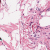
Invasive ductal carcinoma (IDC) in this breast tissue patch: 0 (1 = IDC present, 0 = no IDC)